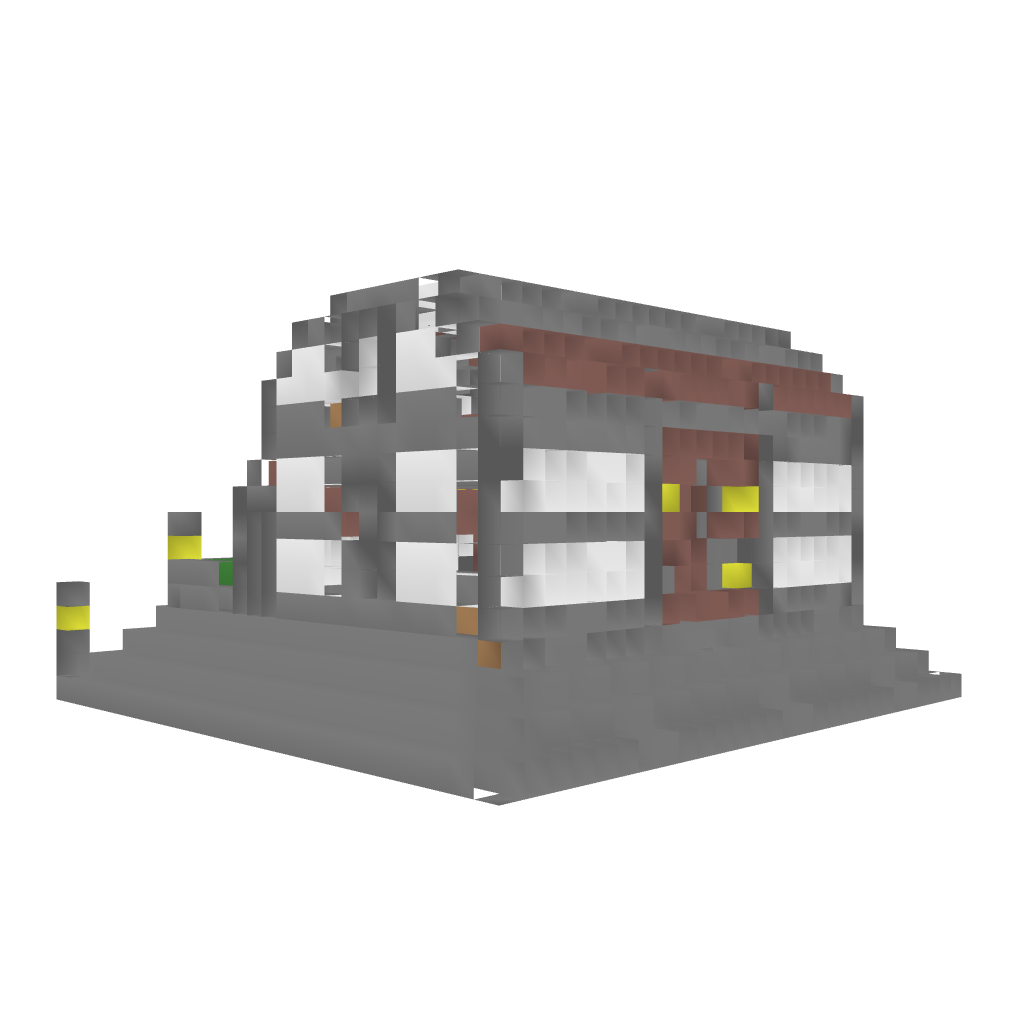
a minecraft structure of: Mountain house good quality